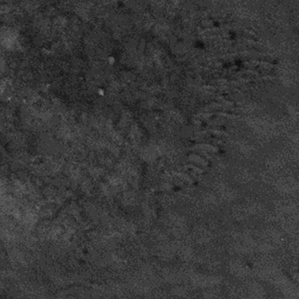
Label: frost